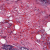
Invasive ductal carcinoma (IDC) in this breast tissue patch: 1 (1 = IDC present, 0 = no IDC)